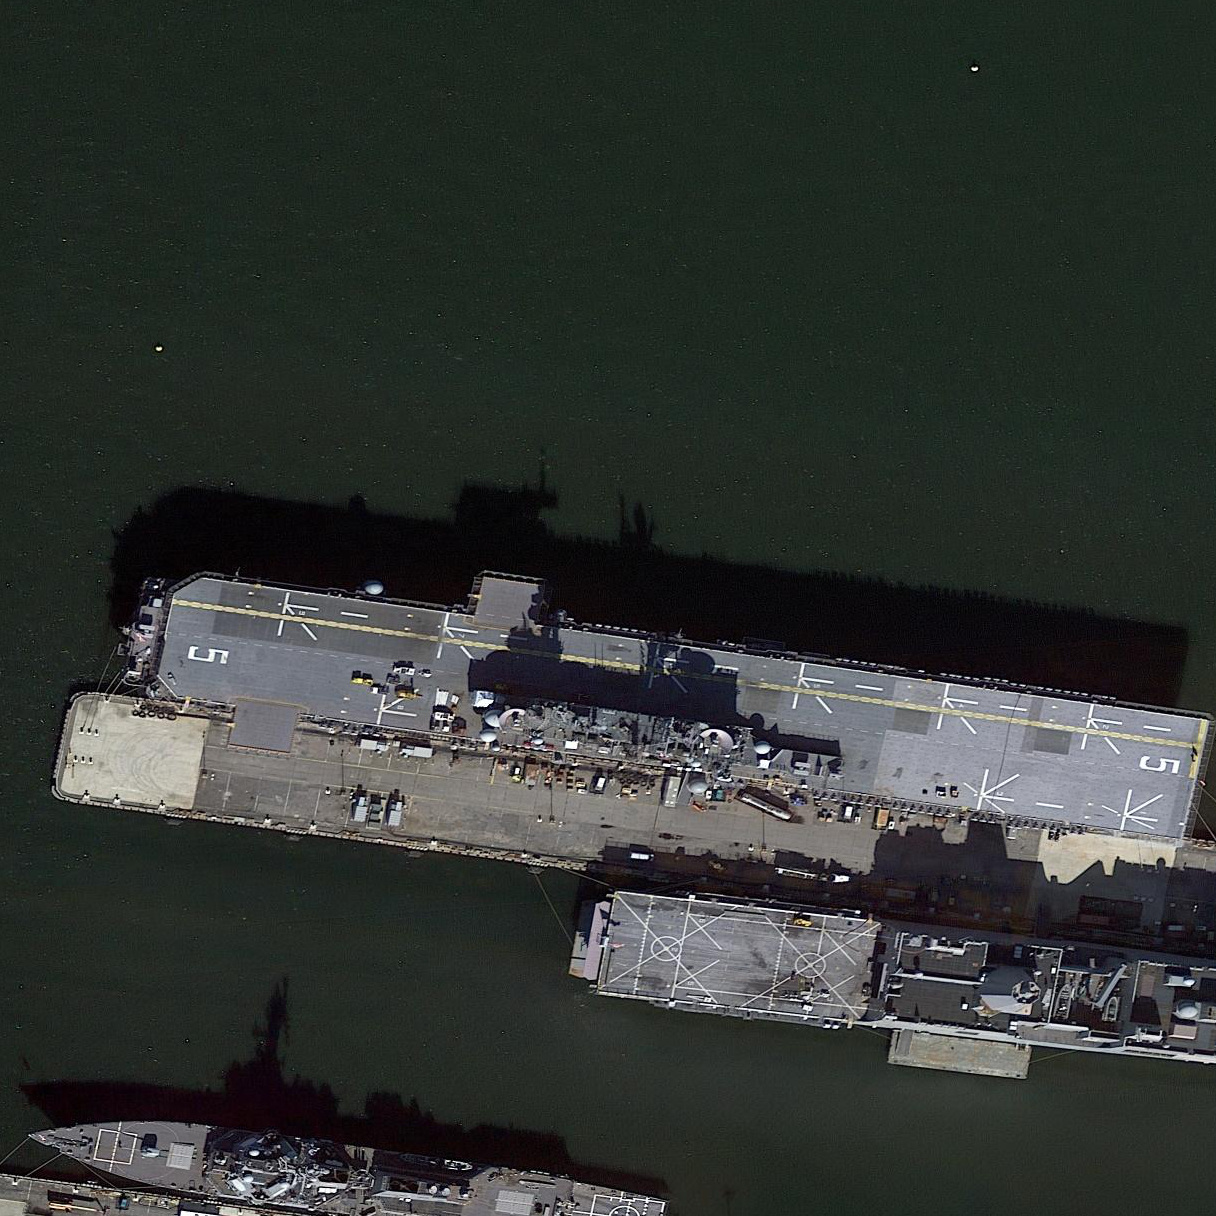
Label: Wasp-class_assault_ship